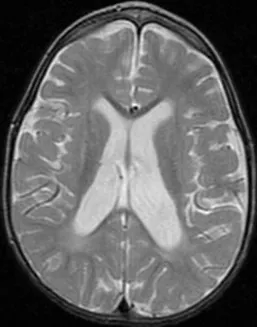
Brain magnetic resonance imaging. (B) Axial T2-weighted image at 29 months, revealing enlarged lateral ventricles.
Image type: radiology (mri)